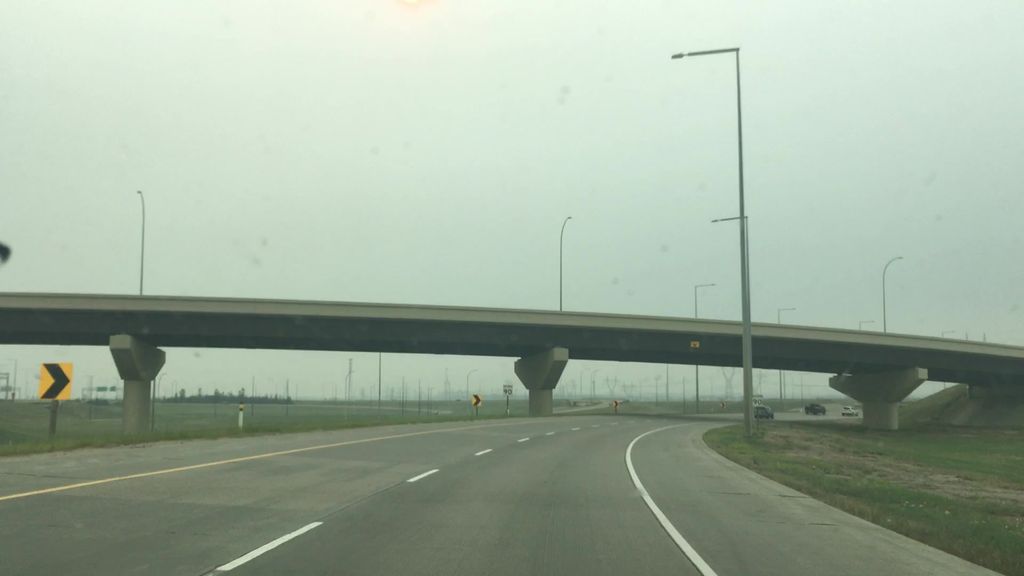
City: edmonton